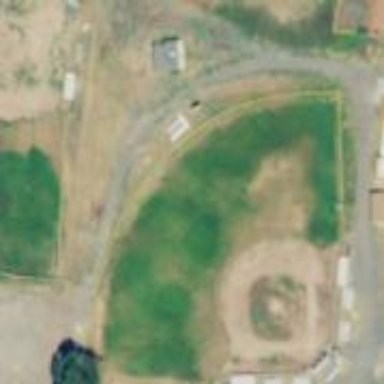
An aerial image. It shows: Baseball pitch for leisure and sports activities.